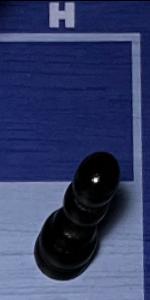
Label: Pawn_Black